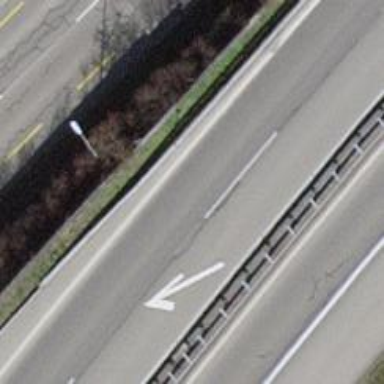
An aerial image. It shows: Asphalt motorway categorized as trunk road.